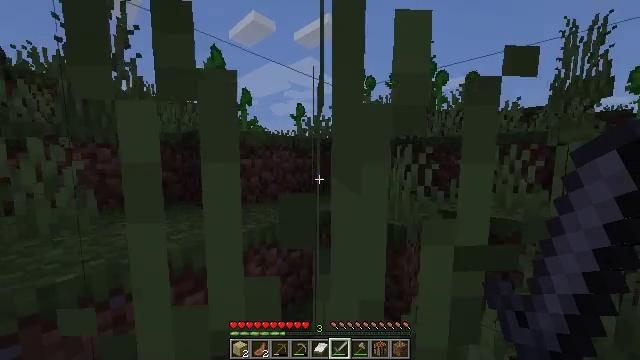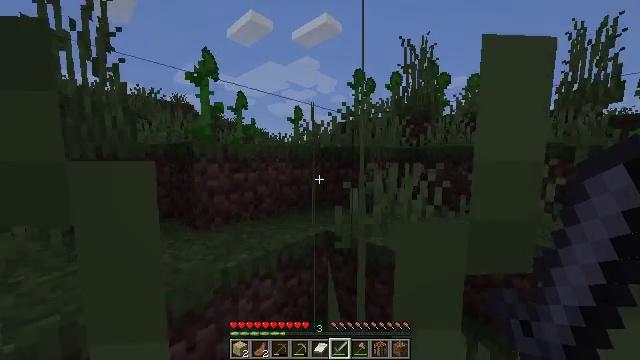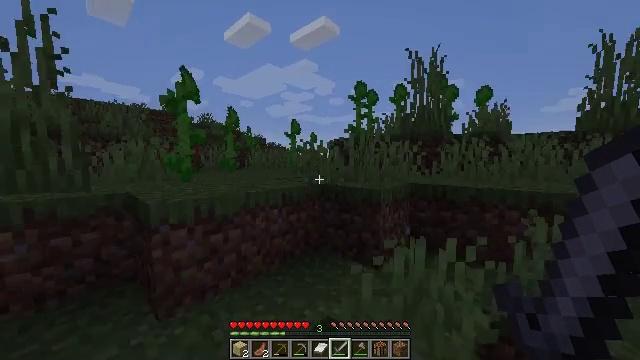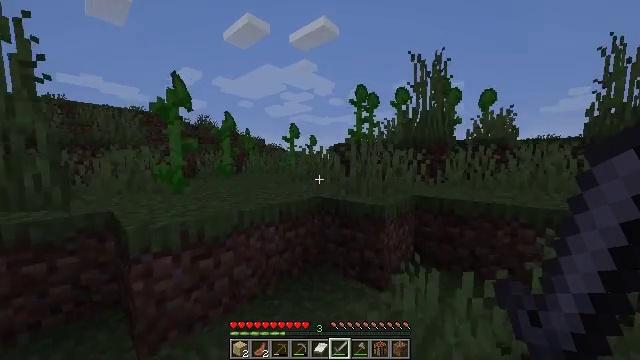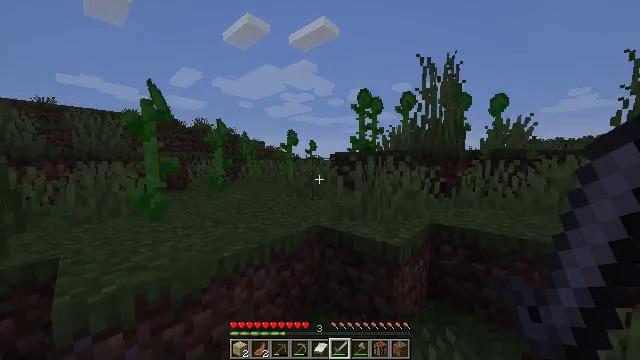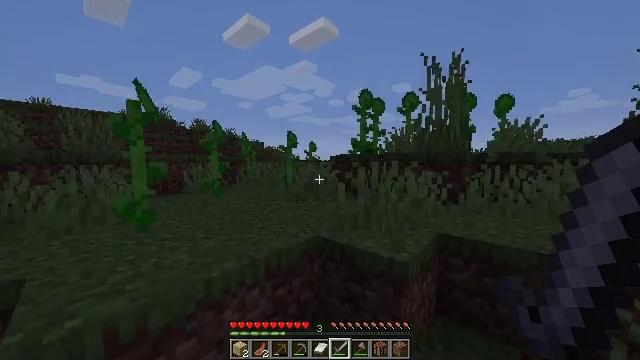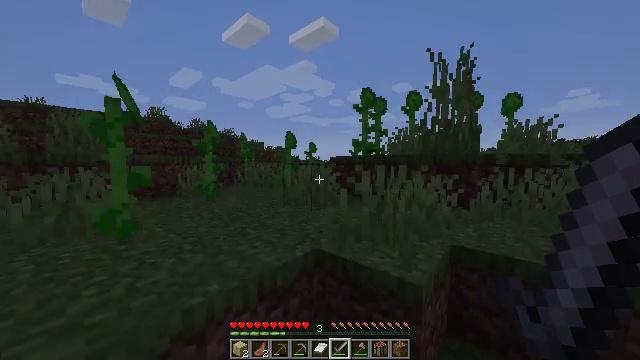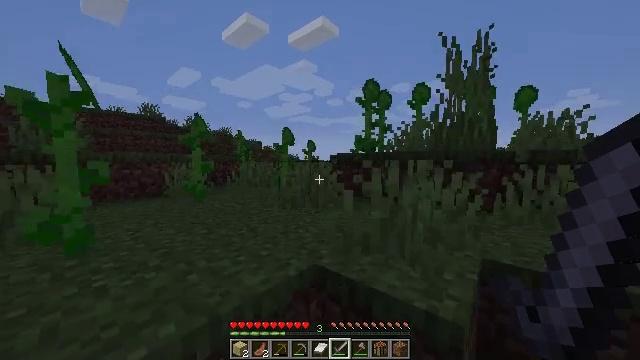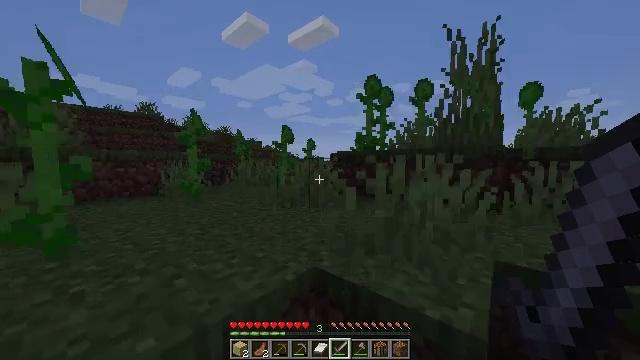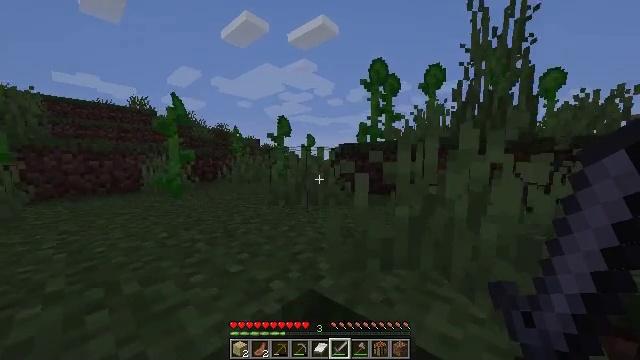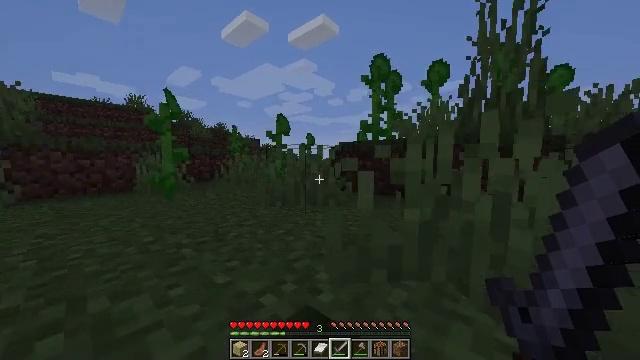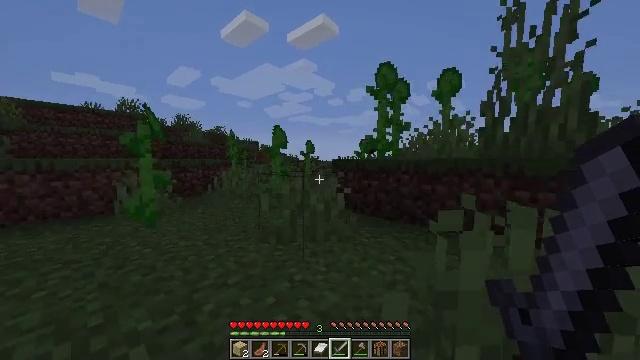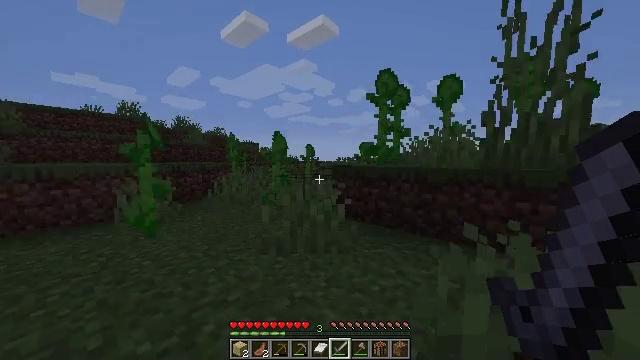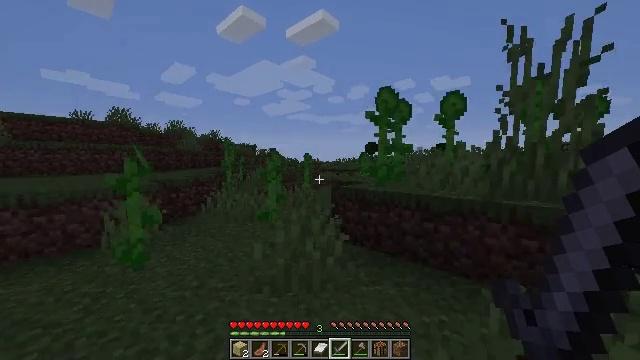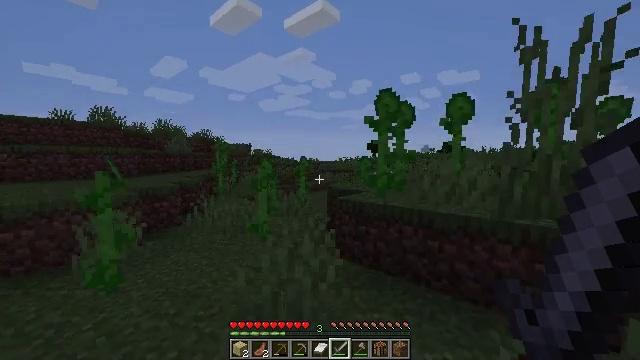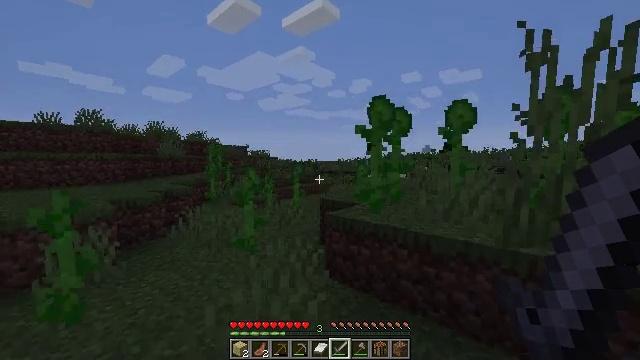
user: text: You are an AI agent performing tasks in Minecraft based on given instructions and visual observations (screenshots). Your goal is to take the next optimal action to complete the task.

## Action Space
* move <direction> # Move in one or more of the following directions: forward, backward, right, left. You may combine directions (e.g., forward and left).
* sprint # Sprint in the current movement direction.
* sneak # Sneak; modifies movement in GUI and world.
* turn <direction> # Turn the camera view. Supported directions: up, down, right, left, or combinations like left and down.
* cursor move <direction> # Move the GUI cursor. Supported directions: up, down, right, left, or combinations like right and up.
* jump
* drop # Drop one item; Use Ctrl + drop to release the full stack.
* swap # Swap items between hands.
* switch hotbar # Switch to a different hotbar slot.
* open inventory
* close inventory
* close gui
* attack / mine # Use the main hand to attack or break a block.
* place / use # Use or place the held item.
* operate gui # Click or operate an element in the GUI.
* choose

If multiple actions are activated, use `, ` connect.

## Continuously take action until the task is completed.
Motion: motion action
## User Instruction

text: Gather a tall sunflower.
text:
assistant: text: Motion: move forward, sprint, jump
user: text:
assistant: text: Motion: move forward, sprint, jump
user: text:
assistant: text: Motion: move forward, sprint, jump
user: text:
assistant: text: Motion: move forward, sprint, jump
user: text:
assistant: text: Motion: move forward, sprint, jump
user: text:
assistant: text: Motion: move forward, sprint, jump
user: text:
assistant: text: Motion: move forward, sprint, jump
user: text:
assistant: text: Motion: move forward, sprint, jump
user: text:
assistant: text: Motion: move forward, sprint, jump
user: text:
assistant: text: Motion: move forward, sprint, jump
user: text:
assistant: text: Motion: move forward, sprint, jump
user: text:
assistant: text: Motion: move forward, sprint, jump
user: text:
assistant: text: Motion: move forward, sprint, jump
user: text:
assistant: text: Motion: move forward, sprint, jump
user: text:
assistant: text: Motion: move forward, sprint, jump
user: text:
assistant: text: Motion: move forward, sprint, jump
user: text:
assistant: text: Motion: move forward, sprint, jump
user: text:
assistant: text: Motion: move forward, sprint, jump
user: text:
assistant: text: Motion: move forward, sprint, turn right, jump
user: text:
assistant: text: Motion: move forward, sprint, turn right, jump
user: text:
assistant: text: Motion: move forward, sprint, turn right, jump
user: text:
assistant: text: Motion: move forward, sprint, turn right, jump
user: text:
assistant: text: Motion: move forward, sprint, turn right, jump
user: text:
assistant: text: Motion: move forward, sprint, turn right, jump
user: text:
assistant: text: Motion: move forward, sprint, turn right, jump
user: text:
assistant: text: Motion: move forward, sprint, turn right, jump
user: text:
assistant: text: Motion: move forward, sprint, turn right, jump
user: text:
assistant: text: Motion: move forward, sprint, turn right, jump
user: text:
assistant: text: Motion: move forward, sprint, turn right, jump
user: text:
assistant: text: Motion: move forward, sprint, jump